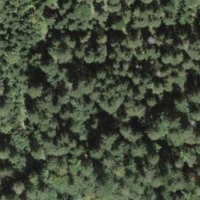
EUNIS habitat code: 43
Species observed at this site:
Mercurialis perennis